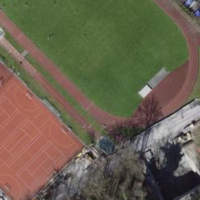
EUNIS habitat code: 53
Species observed at this site:
Bufo bufo
Galeopsis tetrahit
Arum maculatum